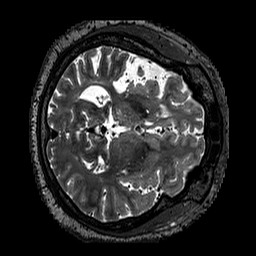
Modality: T2w
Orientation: axial
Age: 46
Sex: male
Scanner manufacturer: siemens
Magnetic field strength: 3 T
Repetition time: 3.2 s
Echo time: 0.567 s